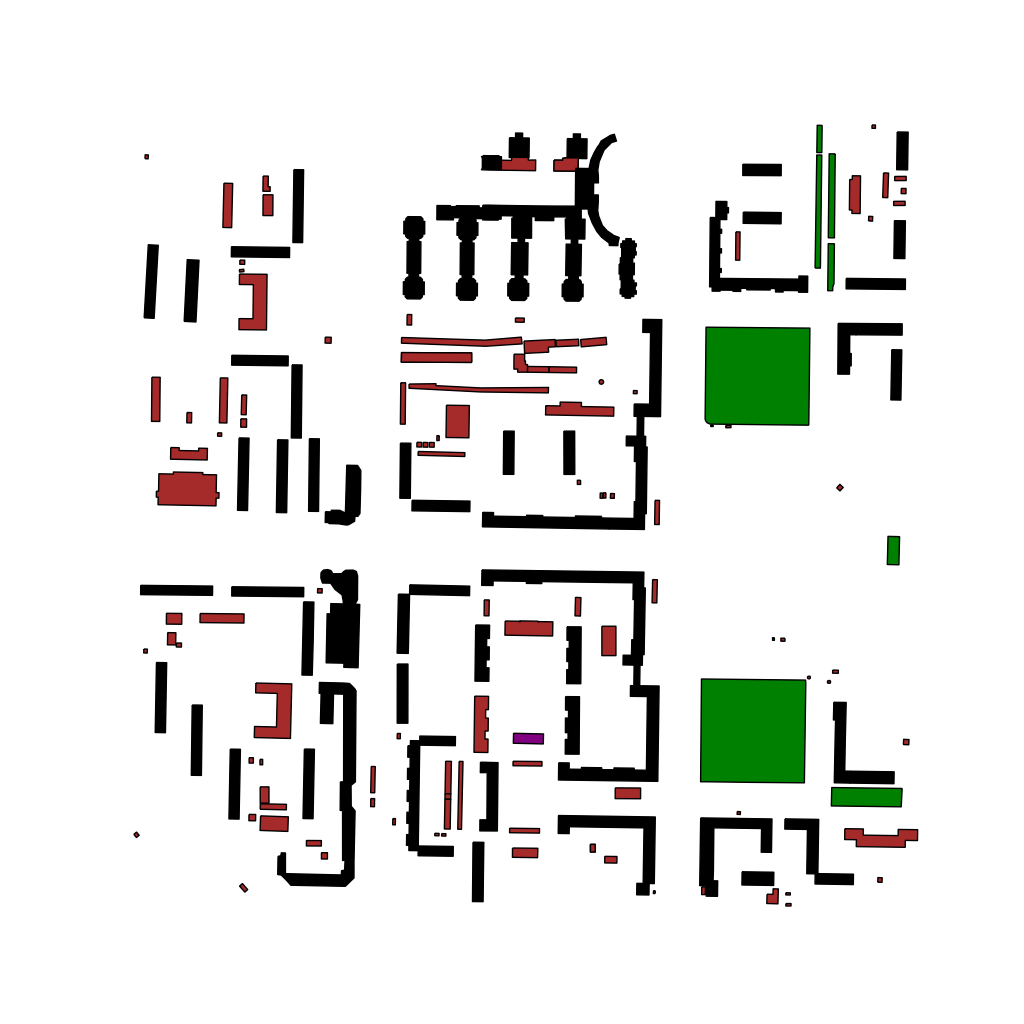
Tags: overhead vector_map, business, industrial, recreation, residential, modern, soviet, high_rise, individual_rise, low_rise, medium_rise, density_2, Building, Facility, Kinder, Park, 1.0 km²